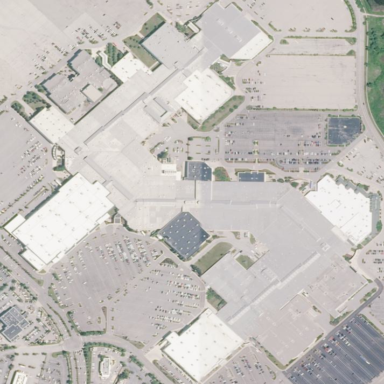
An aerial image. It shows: Retail building that is part of mall.